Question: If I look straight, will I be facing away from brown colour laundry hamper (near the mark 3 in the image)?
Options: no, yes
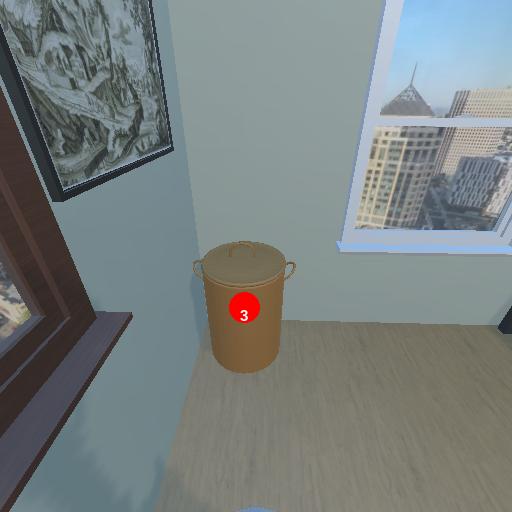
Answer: no